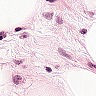
Metastatic tissue present: no